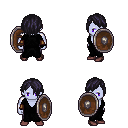
a pixel art fantasy rpg character, male body template, dark elf, purple skin, gray robe, metal pants, raven bangs hairstyle, cloth bracers, maroon shoes, shield, four views (front, back, left, right), 2x2 character sprite sheet, small pixel art, hard edges, no anti-aliasing